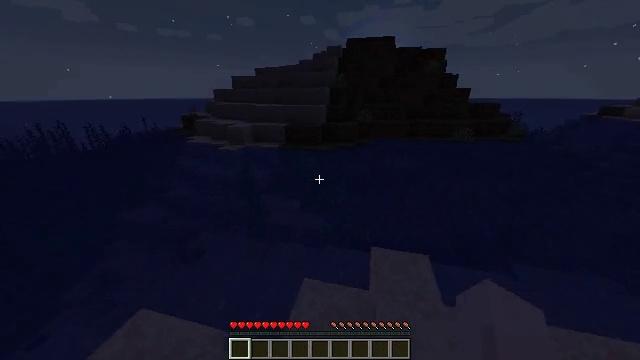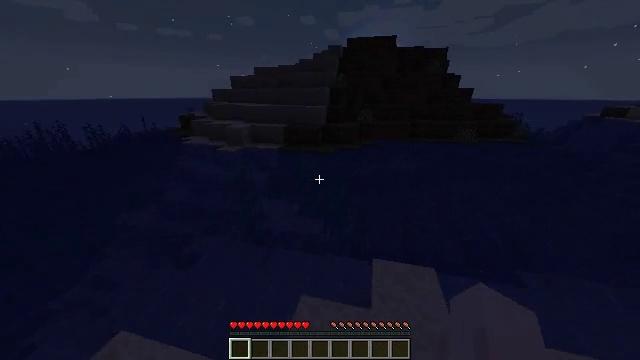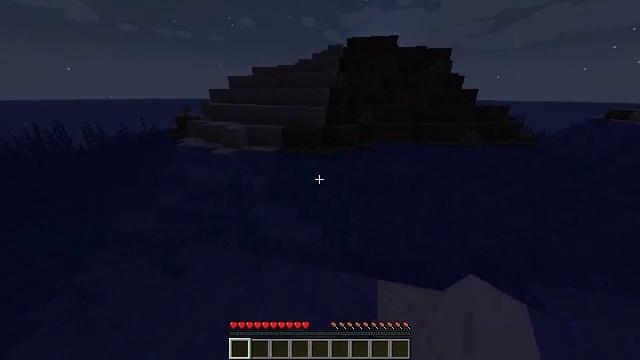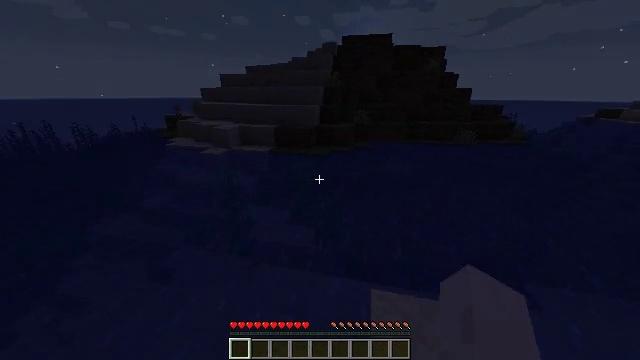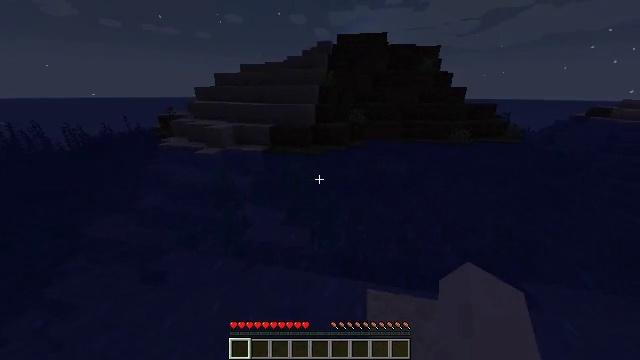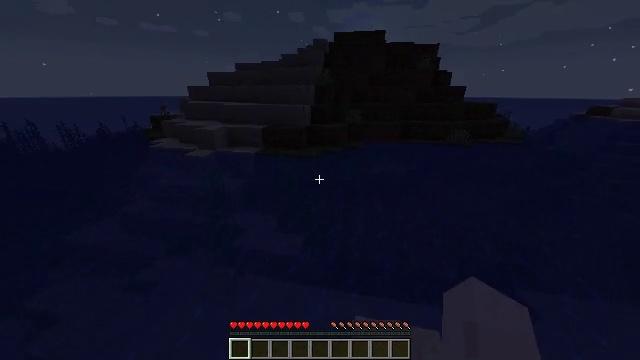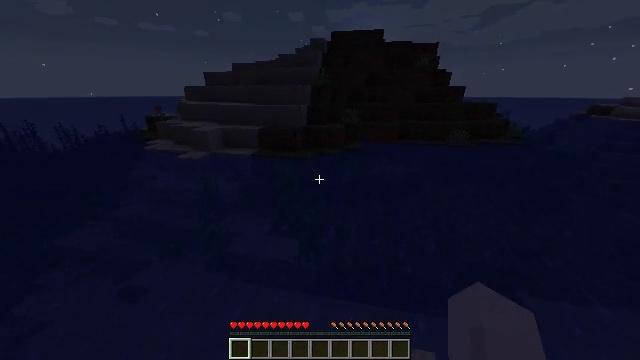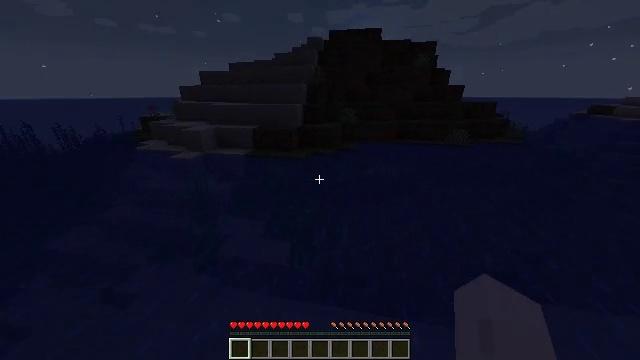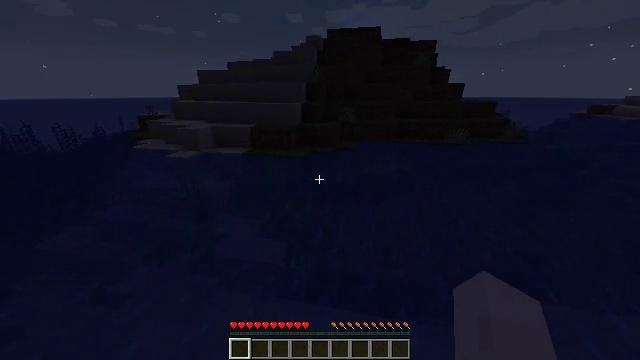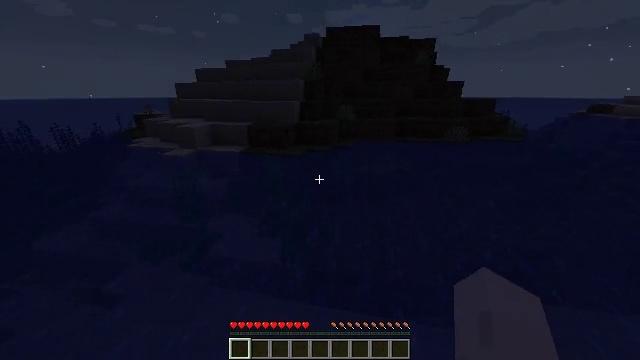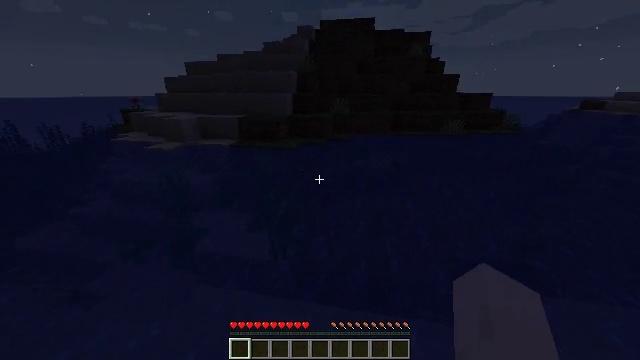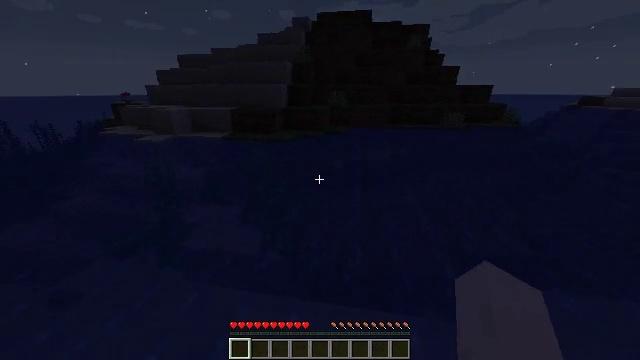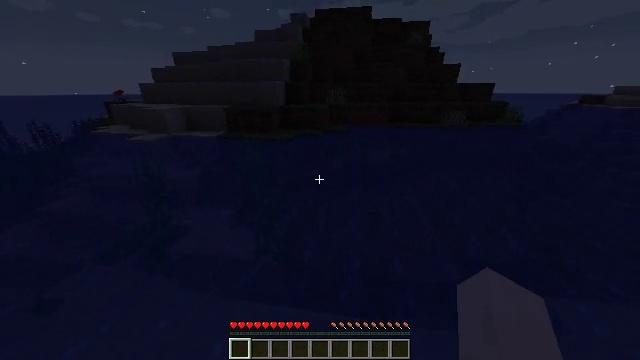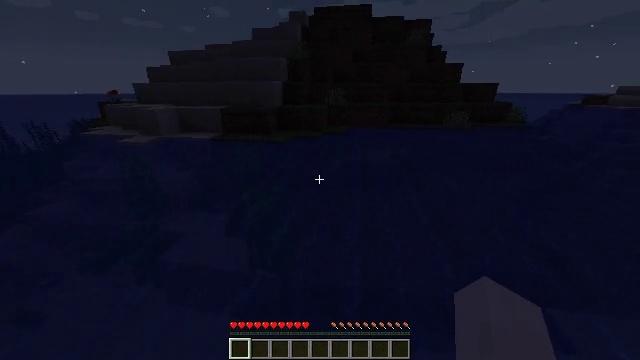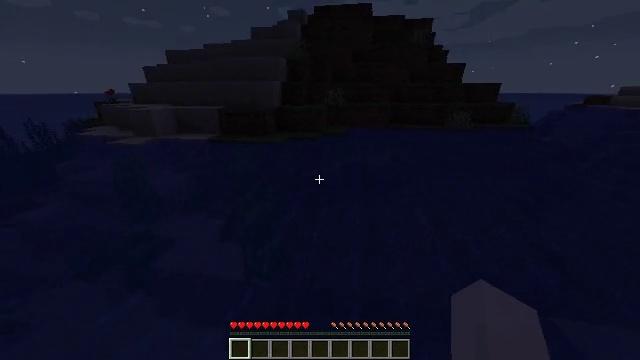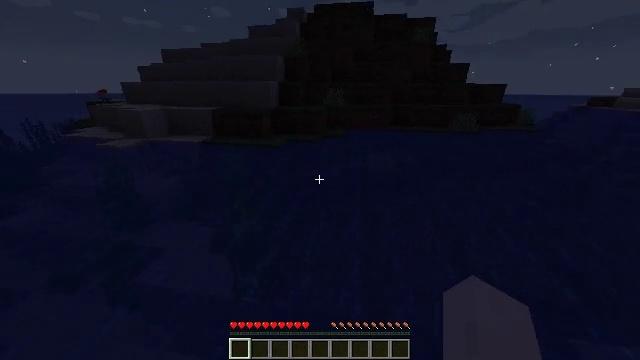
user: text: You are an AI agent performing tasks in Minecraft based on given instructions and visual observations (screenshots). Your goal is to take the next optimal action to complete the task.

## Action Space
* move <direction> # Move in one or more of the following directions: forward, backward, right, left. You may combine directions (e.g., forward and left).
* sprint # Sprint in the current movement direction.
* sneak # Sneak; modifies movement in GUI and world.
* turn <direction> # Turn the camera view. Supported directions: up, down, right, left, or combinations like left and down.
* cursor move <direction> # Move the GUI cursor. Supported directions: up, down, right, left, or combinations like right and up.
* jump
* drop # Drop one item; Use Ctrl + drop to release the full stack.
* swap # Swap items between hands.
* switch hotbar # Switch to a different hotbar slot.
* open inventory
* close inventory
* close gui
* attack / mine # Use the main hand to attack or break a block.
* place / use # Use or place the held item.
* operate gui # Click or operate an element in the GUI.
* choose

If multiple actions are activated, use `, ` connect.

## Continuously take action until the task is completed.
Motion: motion action
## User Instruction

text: Gather the chest from its place.
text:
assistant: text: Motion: move forward, sprint
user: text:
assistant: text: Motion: move forward, sprint
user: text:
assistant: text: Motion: move forward and move right, turn right
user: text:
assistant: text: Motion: move forward and move right, turn right
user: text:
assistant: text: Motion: move forward and move right
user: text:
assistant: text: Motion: move forward and move right
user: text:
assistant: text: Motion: move forward and move right
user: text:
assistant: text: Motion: move forward
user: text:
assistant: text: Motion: move forward
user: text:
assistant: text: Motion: move forward, turn right
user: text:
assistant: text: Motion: move forward
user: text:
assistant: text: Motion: move forward
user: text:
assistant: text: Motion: move forward
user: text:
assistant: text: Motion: move forward
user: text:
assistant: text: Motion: move forward
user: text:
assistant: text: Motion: move forward
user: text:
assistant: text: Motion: move forward, turn right and up
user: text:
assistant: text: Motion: move forward, turn right and up
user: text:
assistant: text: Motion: move forward
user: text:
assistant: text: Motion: move forward
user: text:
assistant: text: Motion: move forward, jump
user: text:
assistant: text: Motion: move forward, jump
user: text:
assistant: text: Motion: move forward, jump
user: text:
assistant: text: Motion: move forward, jump
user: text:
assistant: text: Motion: move forward, jump
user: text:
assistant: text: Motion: move forward
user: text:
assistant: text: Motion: move forward
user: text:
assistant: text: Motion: move forward
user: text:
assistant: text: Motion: move forward
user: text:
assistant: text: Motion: move forward